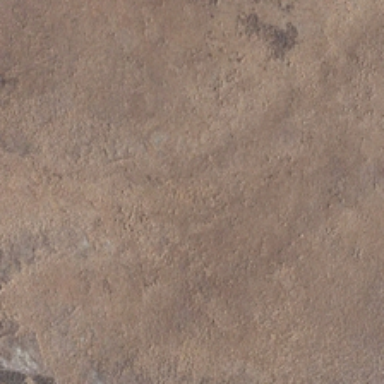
It is a large piece of bareland .